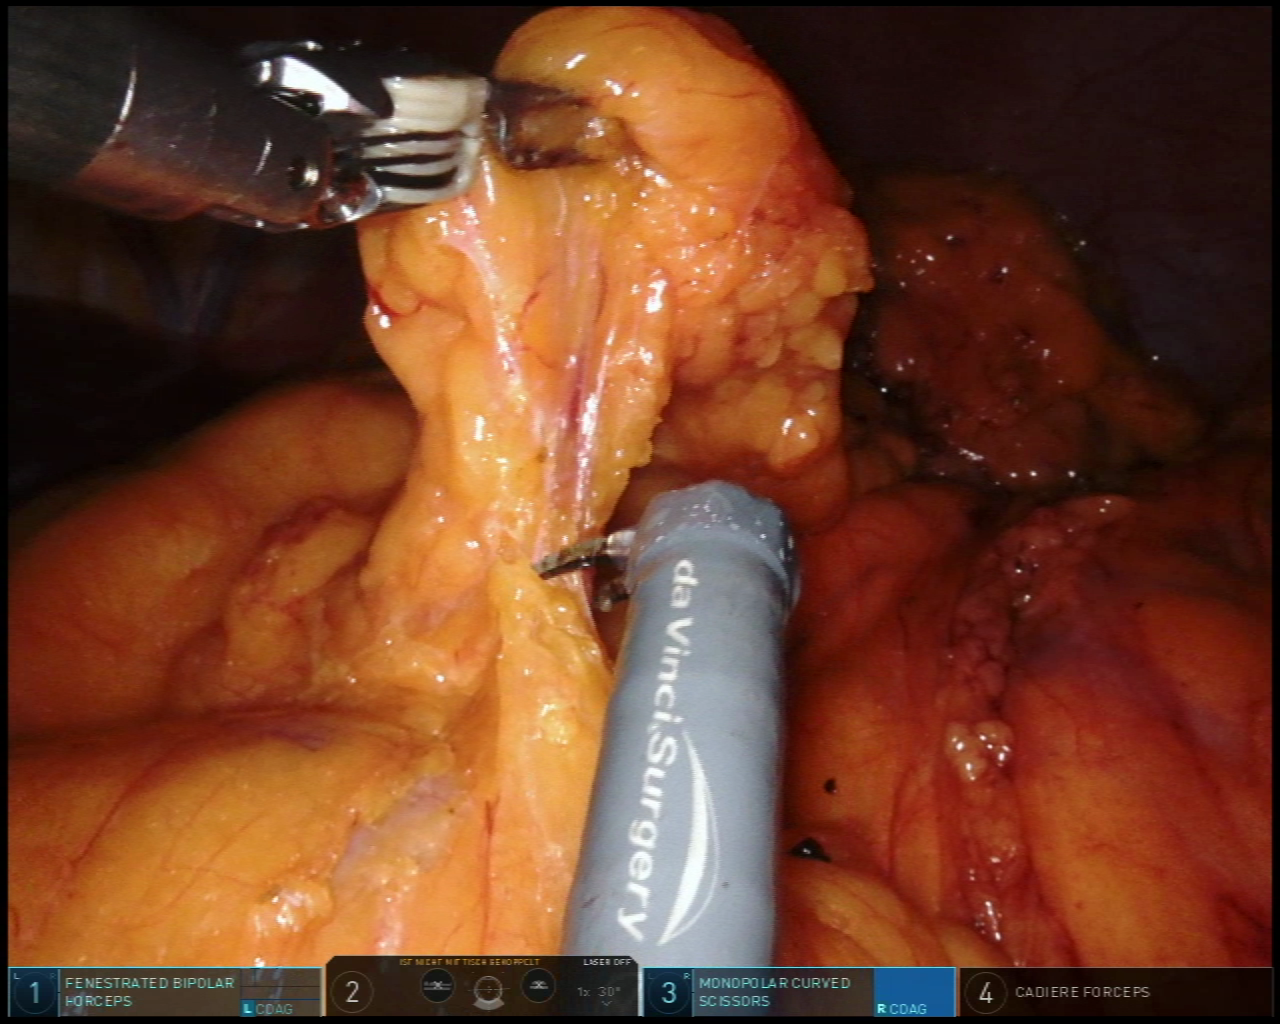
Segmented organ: liver
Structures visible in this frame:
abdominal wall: yes
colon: yes
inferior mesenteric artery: no
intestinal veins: no
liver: yes
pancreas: no
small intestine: no
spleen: no
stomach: no
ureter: no
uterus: no
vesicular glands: no